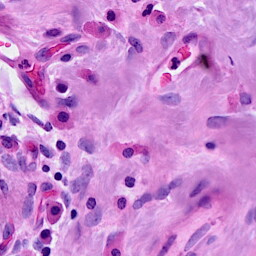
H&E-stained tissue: Breast